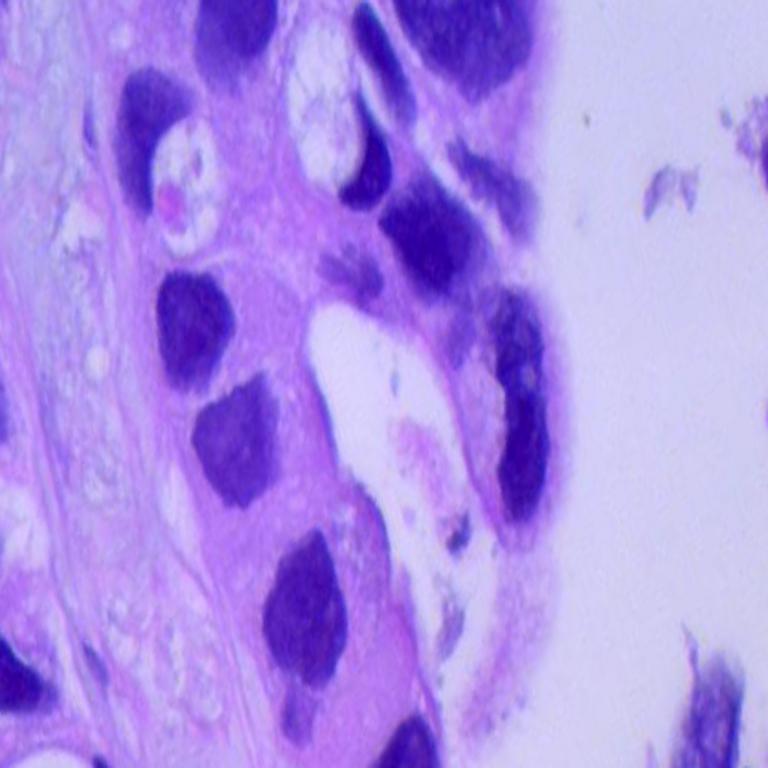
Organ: lung
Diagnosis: adenocarcinomas